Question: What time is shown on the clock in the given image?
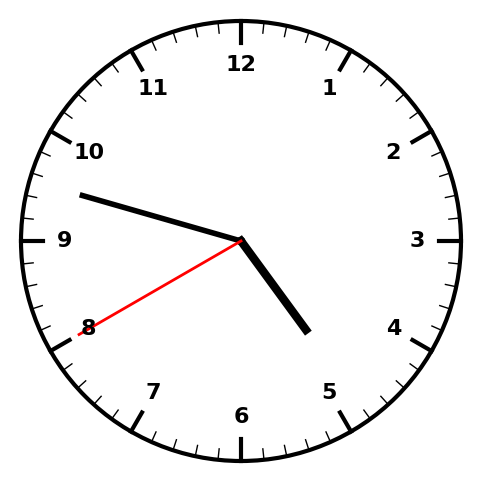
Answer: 04:47:40